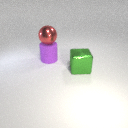
large purple rubber cylinder below large red metal sphere